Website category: book
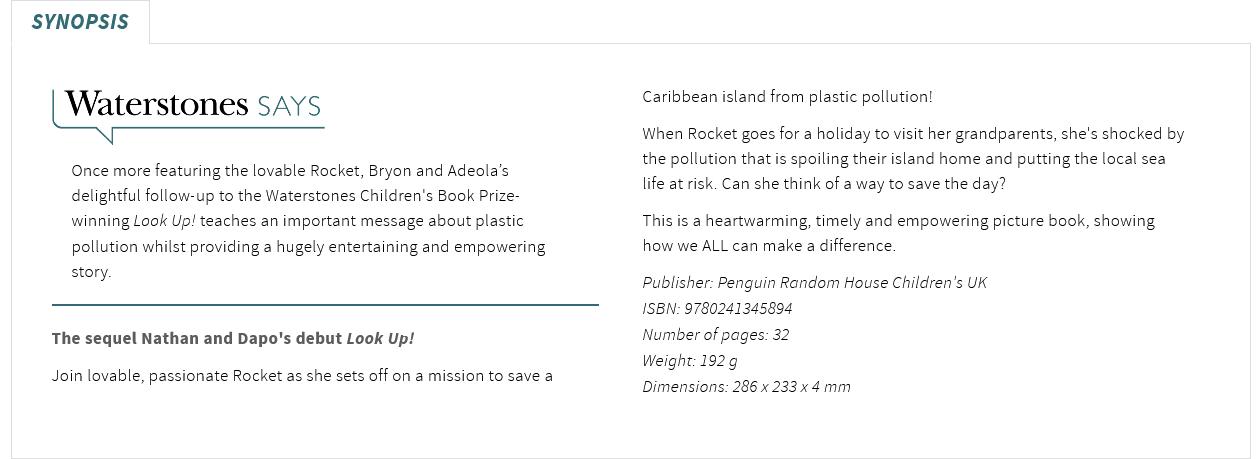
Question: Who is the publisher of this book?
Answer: Penguin Random House Children's UK

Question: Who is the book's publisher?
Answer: Penguin Random House Children's UK

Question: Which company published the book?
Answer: Penguin Random House Children's UK

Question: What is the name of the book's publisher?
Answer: Penguin Random House Children's UK

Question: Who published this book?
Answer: Penguin Random House Children's UK

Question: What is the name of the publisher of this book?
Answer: Penguin Random House Children's UK

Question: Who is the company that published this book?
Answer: Penguin Random House Children's UK

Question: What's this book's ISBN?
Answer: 9780241345894

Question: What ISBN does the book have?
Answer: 9780241345894

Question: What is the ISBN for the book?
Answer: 9780241345894

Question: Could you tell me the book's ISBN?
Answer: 9780241345894

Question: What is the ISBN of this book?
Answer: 9780241345894

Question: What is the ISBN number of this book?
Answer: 9780241345894

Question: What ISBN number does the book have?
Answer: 9780241345894

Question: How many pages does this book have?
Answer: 32

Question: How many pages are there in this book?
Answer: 32

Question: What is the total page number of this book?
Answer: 32

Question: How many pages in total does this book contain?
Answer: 32

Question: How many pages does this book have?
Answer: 32

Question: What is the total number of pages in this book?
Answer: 32

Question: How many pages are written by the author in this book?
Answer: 32

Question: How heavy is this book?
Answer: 192 g

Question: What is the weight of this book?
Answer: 192 g

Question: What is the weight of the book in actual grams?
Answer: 192 g

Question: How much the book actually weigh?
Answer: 192 g

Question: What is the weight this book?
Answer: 192 g

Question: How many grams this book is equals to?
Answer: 192 g

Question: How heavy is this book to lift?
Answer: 192 g

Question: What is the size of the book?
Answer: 286 x 233 x 4 mm

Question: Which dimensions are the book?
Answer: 286 x 233 x 4 mm

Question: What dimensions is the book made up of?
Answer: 286 x 233 x 4 mm

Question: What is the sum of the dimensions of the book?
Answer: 286 x 233 x 4 mm

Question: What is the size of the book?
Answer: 286 x 233 x 4 mm

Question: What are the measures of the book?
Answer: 286 x 233 x 4 mm

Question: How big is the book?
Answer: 286 x 233 x 4 mm